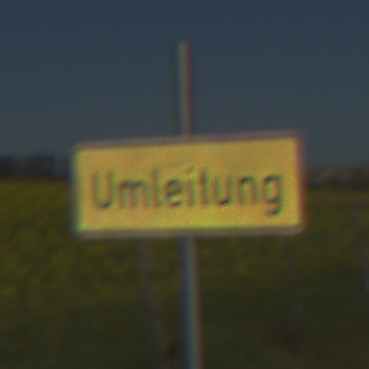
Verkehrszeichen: Umleitungsankuendigung
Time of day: MorningAfternoon
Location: Outdoor (RoadRail)
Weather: Clear
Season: NotSpecified
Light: Natural